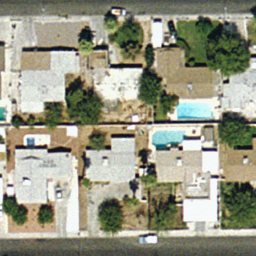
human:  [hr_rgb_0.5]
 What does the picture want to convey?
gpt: medium residential